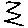
Label: zigzag